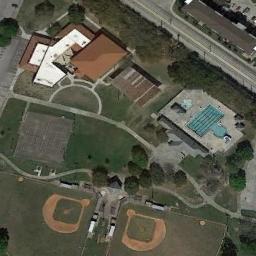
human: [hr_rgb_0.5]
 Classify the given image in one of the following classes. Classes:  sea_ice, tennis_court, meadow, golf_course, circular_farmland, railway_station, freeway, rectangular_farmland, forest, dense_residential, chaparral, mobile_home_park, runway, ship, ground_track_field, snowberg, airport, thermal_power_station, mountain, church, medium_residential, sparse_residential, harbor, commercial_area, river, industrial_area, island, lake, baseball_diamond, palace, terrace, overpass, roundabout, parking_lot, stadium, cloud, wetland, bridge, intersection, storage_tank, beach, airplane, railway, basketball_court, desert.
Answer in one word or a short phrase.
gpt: baseball_diamond